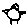
Label: bird